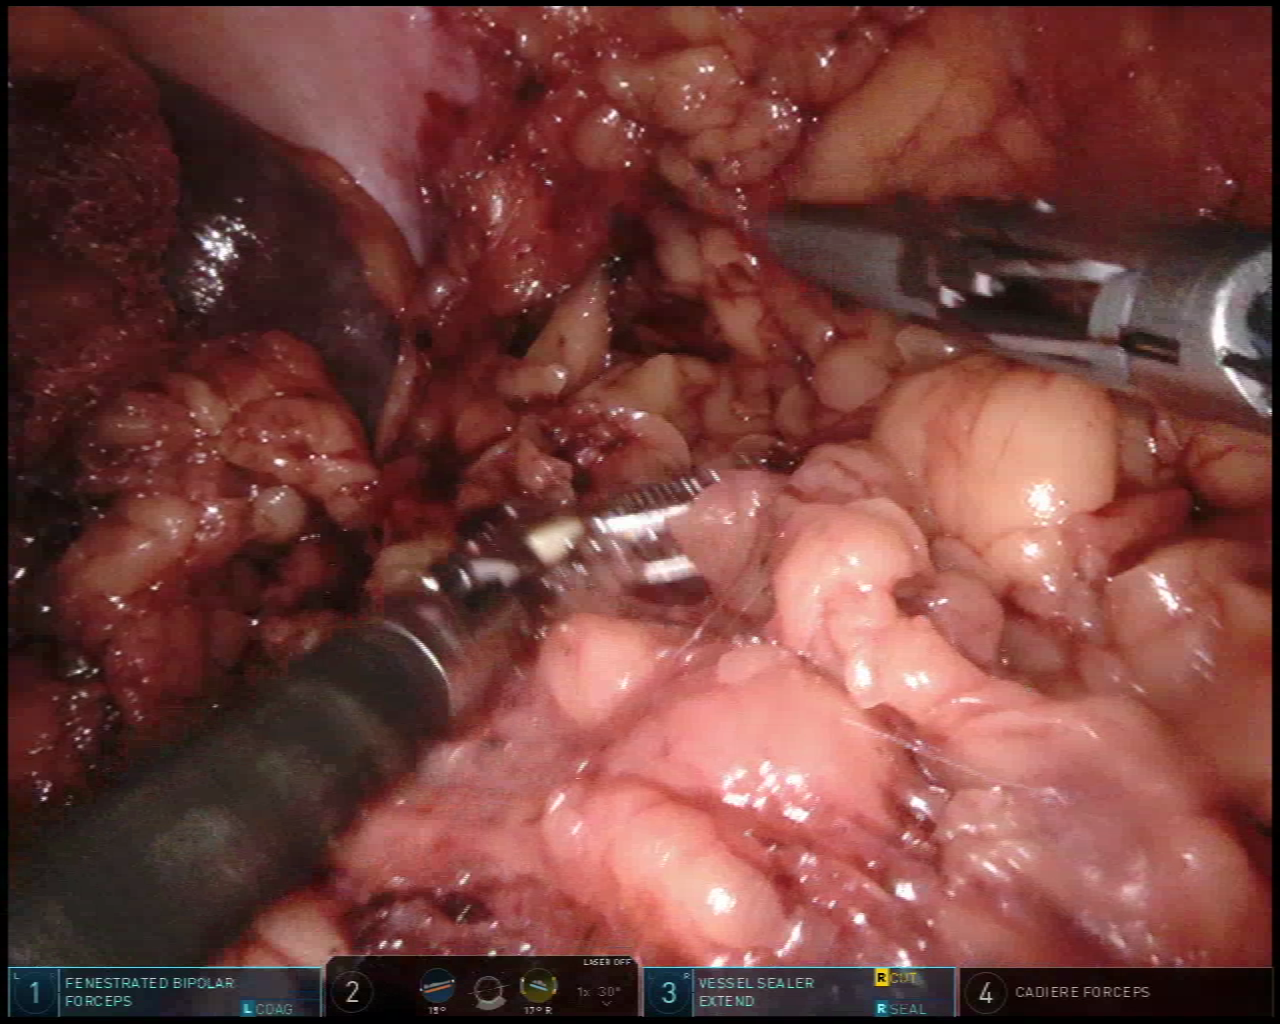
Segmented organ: spleen
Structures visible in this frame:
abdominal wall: yes
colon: yes
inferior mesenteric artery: no
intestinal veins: no
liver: no
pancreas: no
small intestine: no
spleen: yes
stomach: no
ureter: no
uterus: no
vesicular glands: no